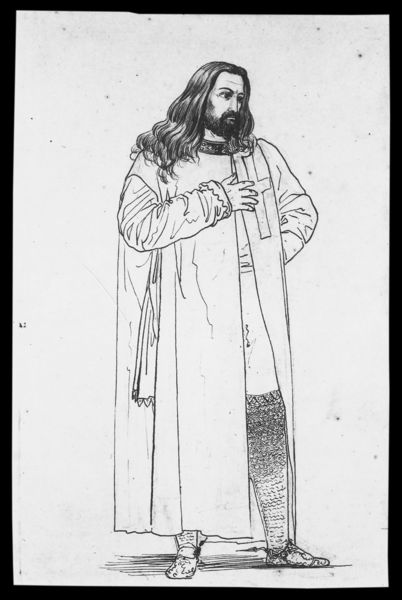
Titel: Adolf August Ludwig Follen als Kreuzritter
Künstler: Carl Philipp Fohr
Institution: Darmstadt, Hessisches Landesmuseum
Schlagwörter: hand, mann, umhang, weiß, grau, haar, hell, mund, schwarz, skizze, zeichnung, bart, hemd, arm, gesicht, kleidung, lang, spitze, ärmel, portrait, kirche, gewand, haare, lange haare, mantel, stehend, locken, könig, dick, kreuz, schwarzweiß, ketten, orden, stiefel, entwurf, ritter, rüstung, sandale, jesus, hüfte, herz, gewellt, steifel, zeichung, christ, kreuzritter, kettenhemd, beinschienen, langes haar, lange, tempelritter, henry viii, ordensritter, hand auf herz, deutschorden, kettenkleid